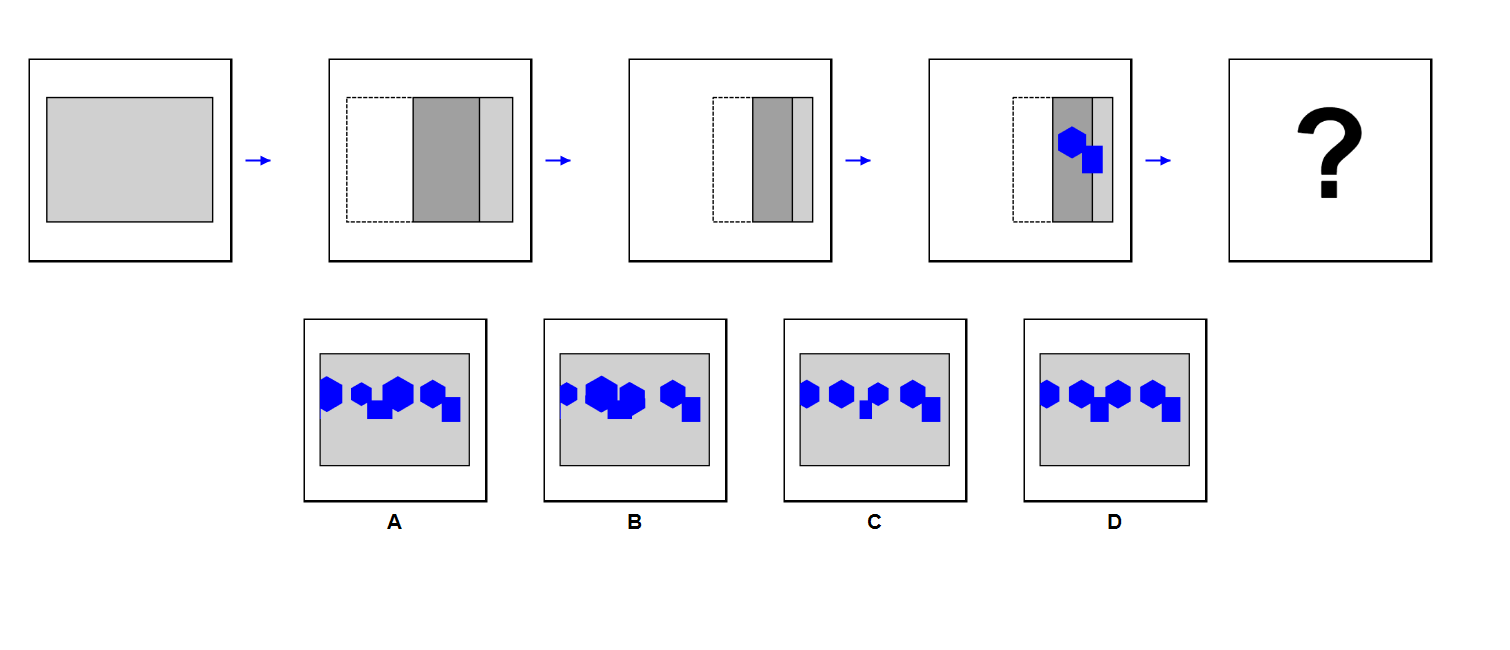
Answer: D